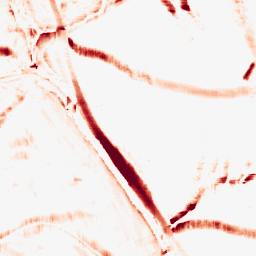
Category: morphological
Decomposition family: morphological_square
Decomposition parameters: operation: opening
size: 15
Upsampling method: sinc_hamming
Upsampling parameters: scale: 2
kernel_size: 4
Upsampling scale: 2